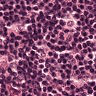
Metastatic tissue present: no